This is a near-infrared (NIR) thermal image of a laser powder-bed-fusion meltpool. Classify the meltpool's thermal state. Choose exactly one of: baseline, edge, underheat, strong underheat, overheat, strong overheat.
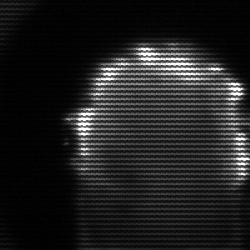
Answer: baseline